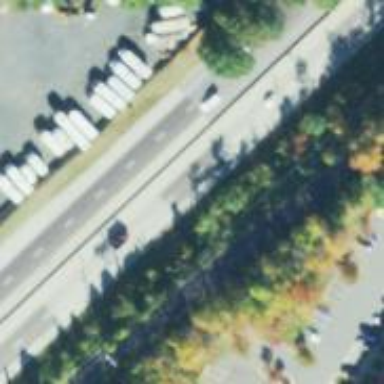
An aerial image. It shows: Asphalt road designated as trunk highway.